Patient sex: M
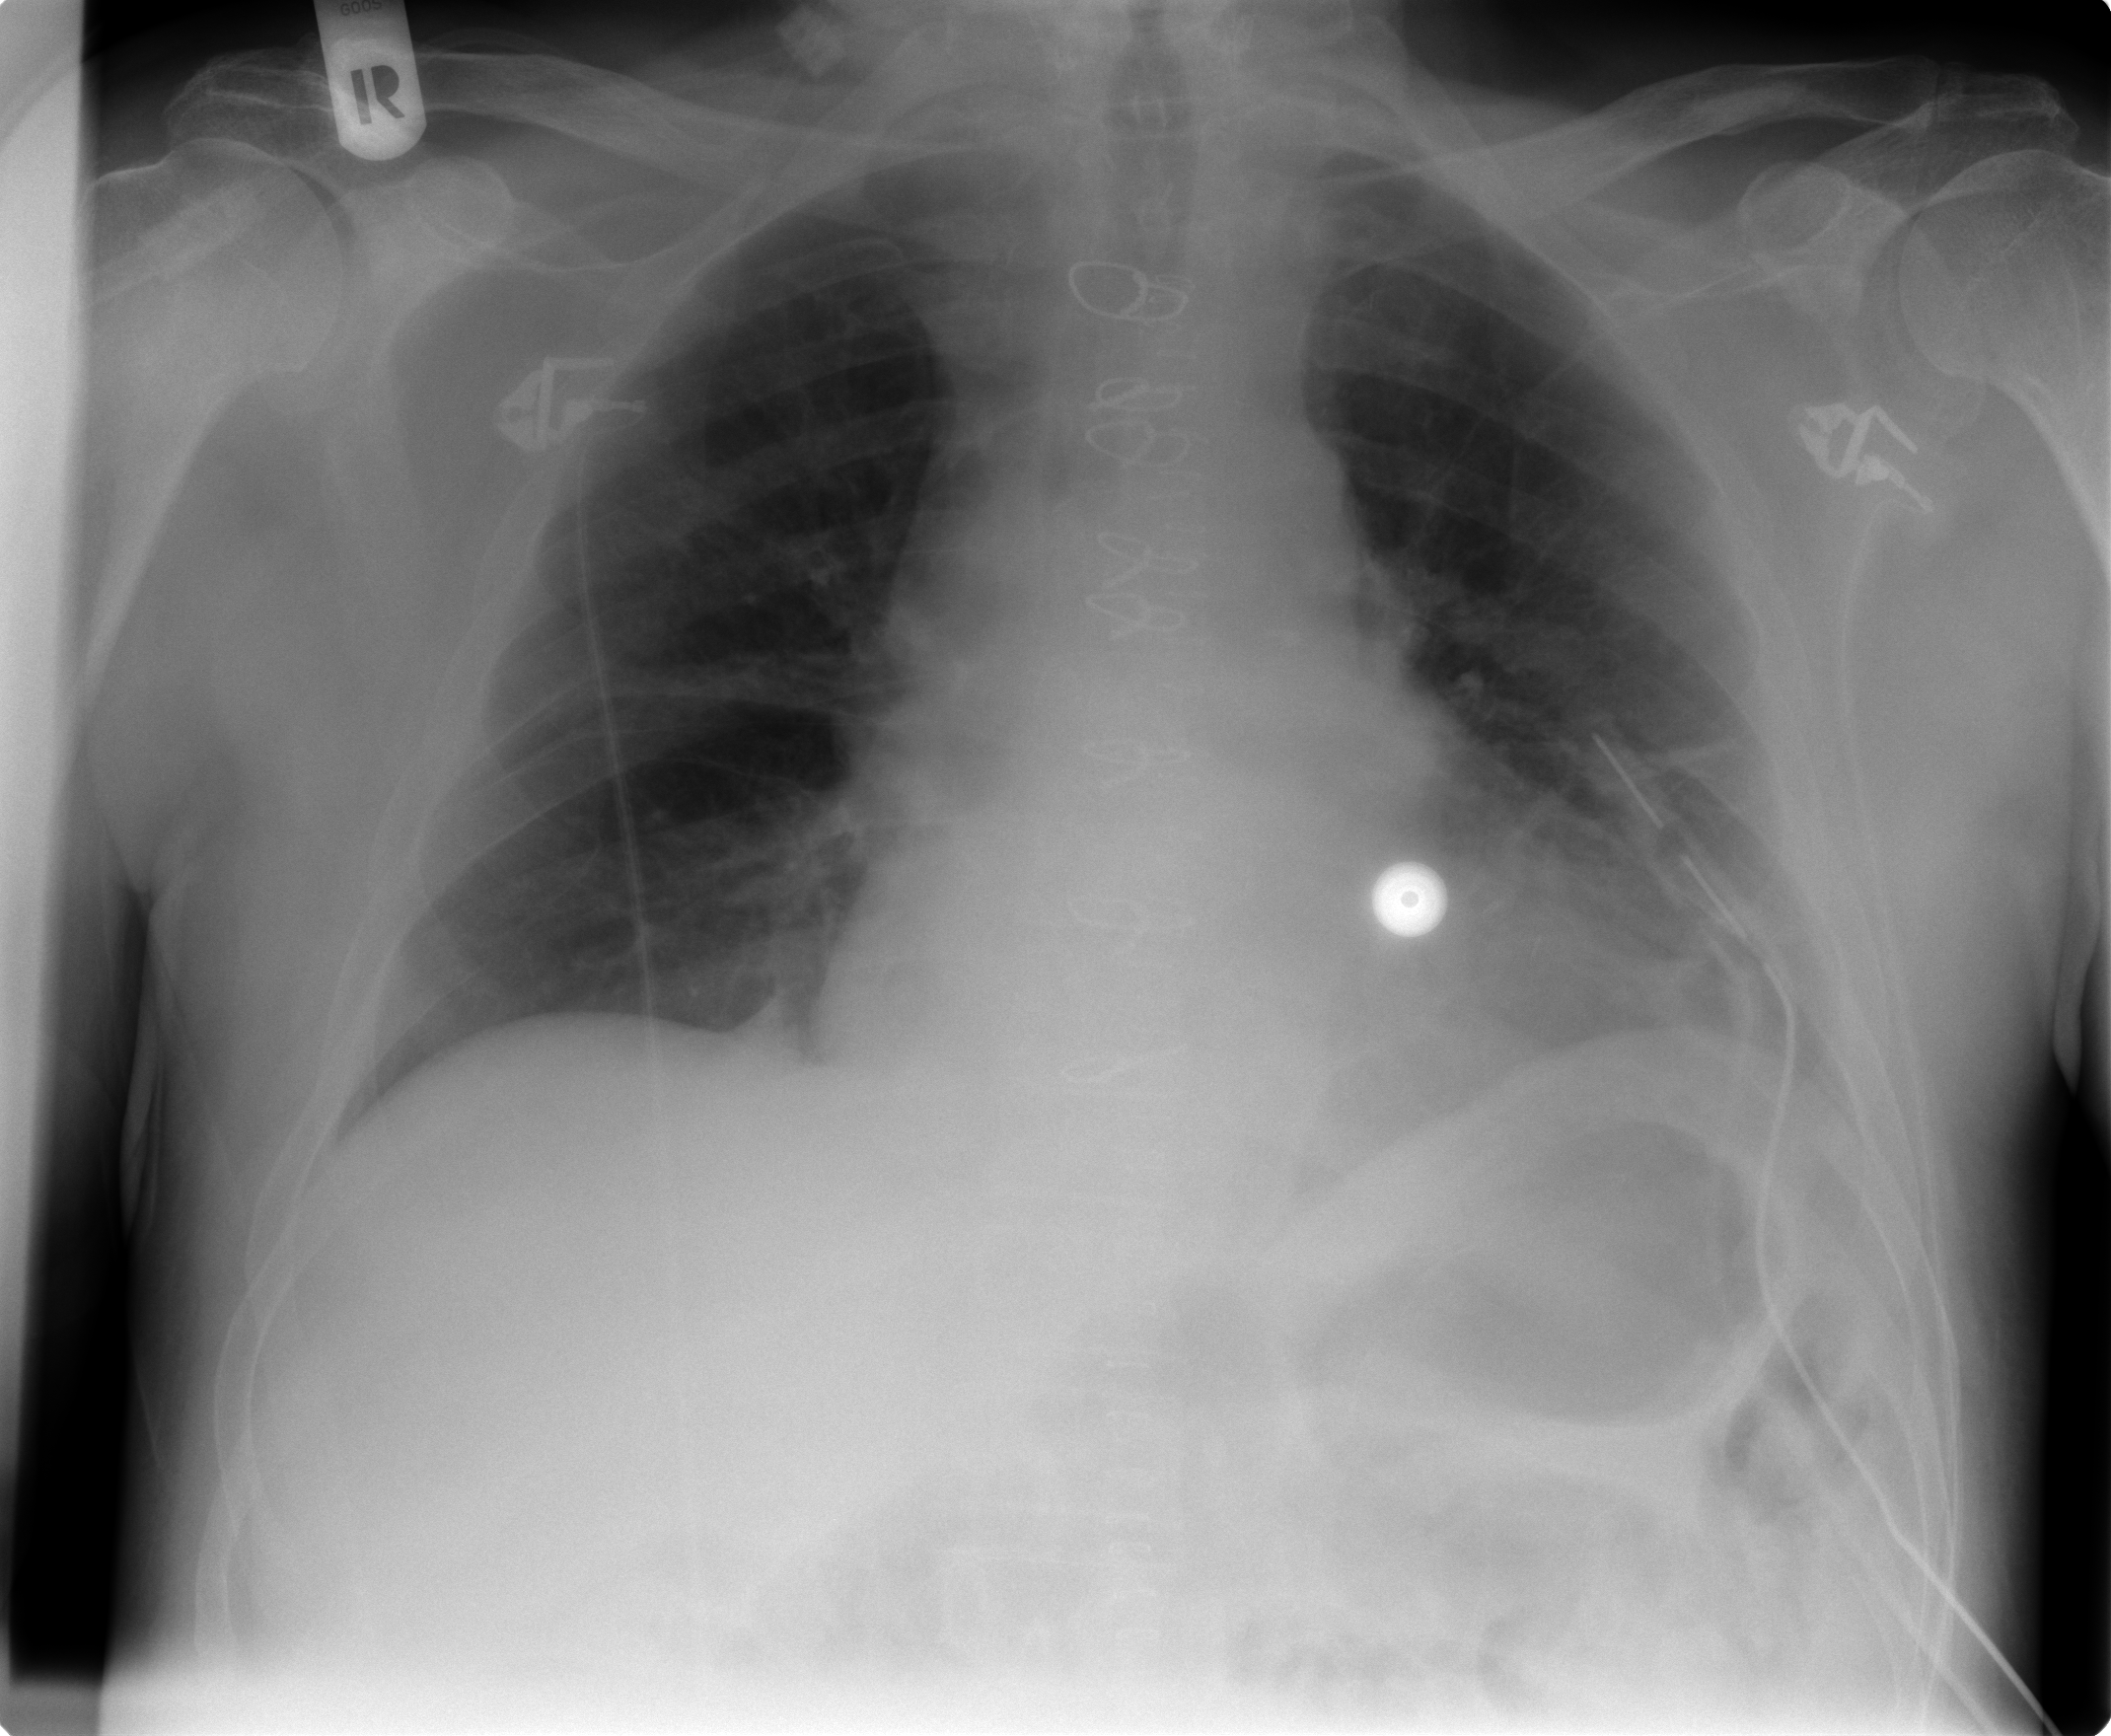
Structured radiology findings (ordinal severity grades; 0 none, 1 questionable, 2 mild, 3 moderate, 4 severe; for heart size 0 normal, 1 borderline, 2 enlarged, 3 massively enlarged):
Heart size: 0
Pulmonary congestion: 0
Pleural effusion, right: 0
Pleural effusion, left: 0
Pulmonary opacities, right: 0
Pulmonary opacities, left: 0
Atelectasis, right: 2
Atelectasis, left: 2